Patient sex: F
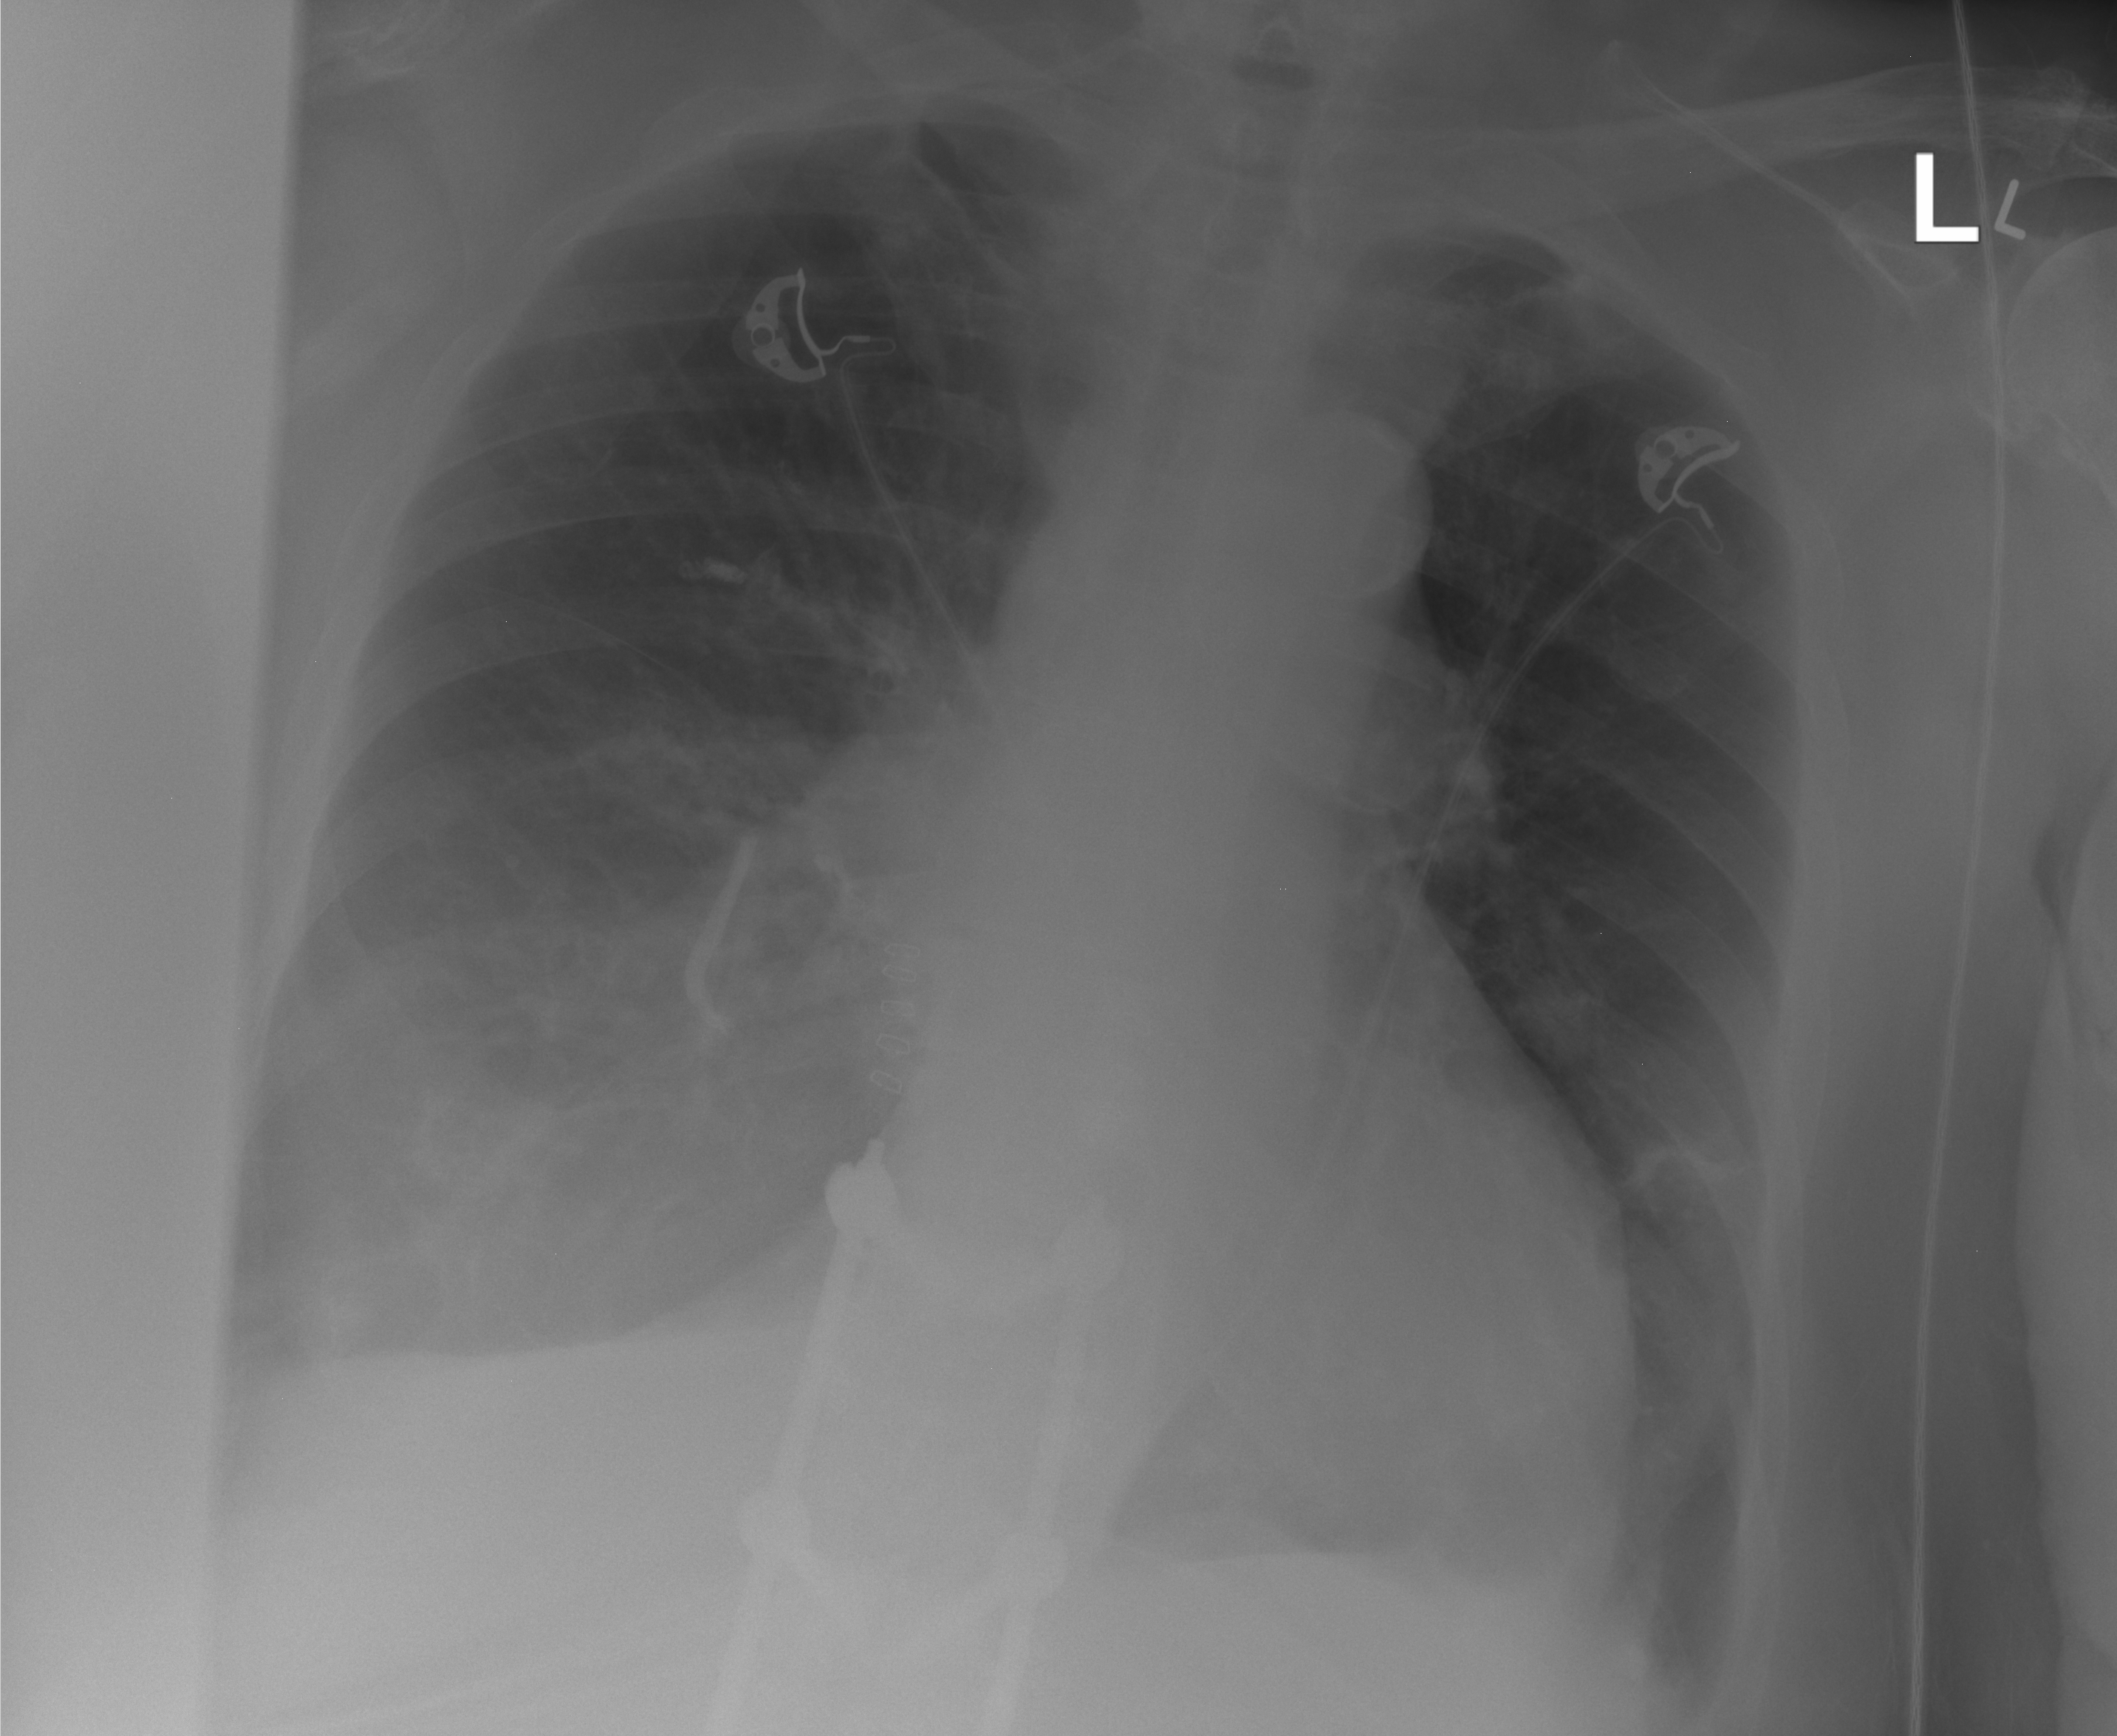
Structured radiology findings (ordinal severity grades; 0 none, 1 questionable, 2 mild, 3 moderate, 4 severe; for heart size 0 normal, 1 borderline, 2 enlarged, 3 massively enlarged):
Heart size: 0
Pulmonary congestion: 0
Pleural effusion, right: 2
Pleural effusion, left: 0
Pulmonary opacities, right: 0
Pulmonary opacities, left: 0
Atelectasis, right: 2
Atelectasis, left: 2